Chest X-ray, PA view. Patient: 31 years old, sex M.
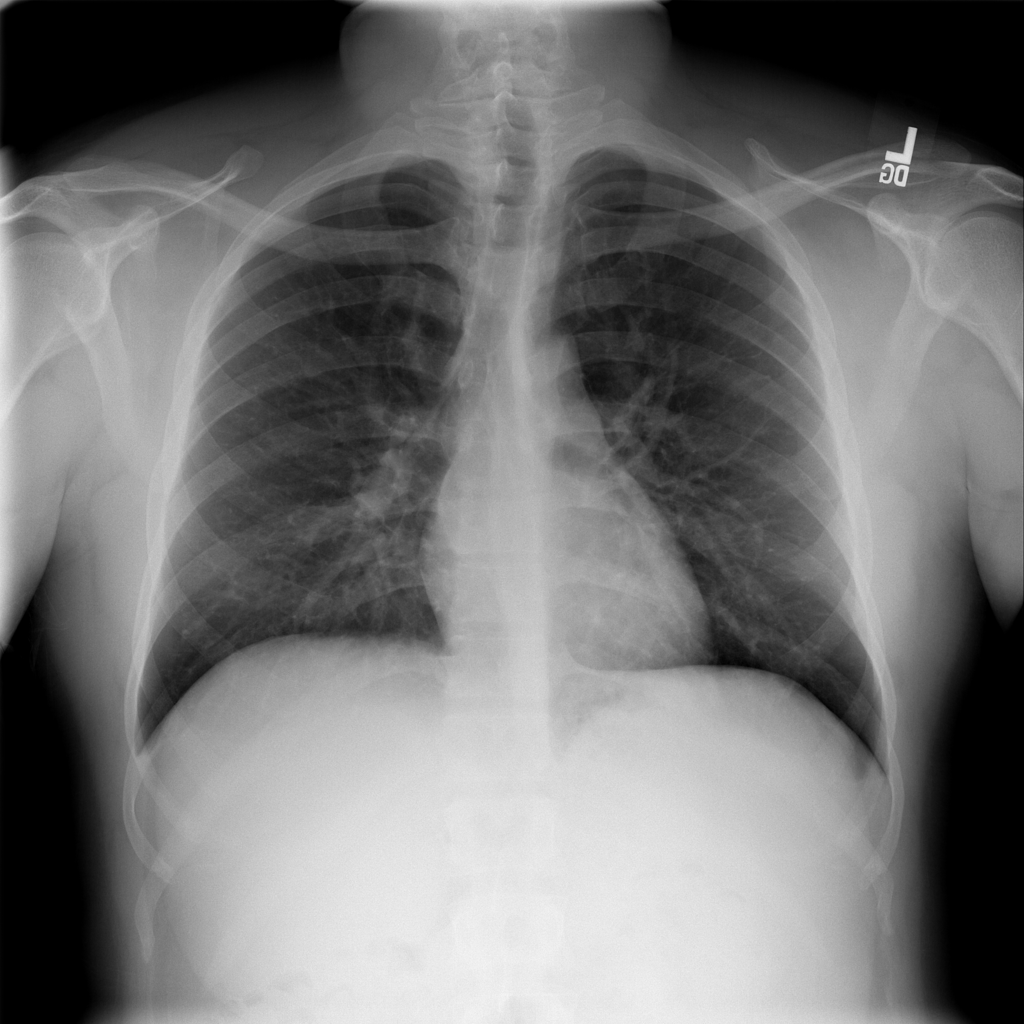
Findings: No Finding